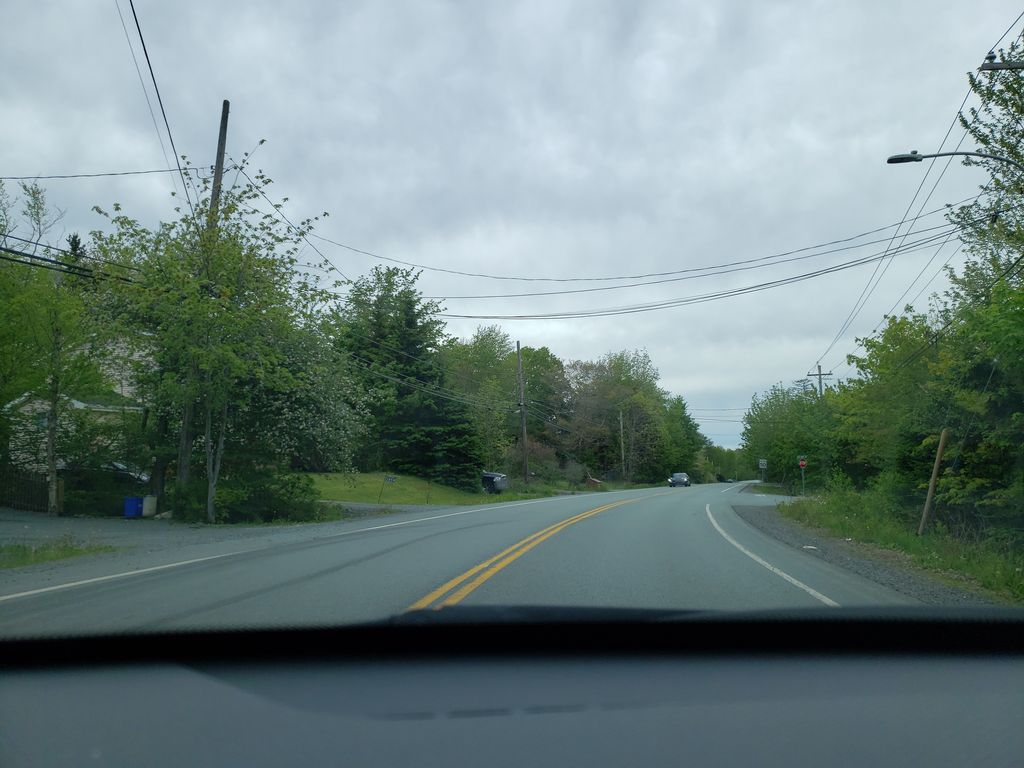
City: halifax